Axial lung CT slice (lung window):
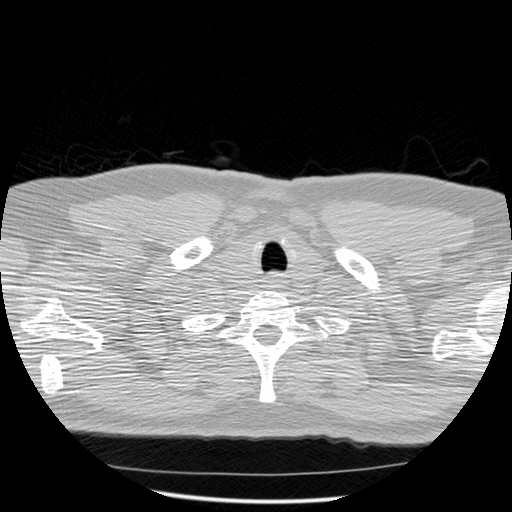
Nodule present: no